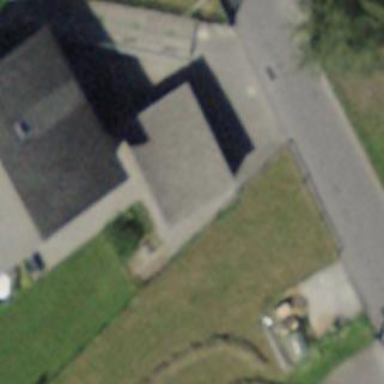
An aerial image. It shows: Garage building.